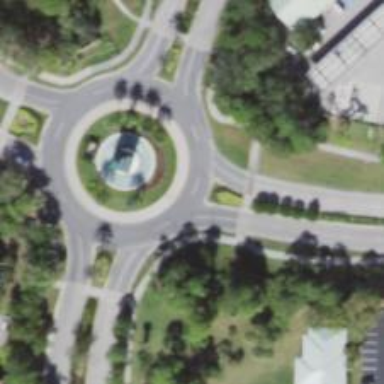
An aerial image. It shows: Tertiary road leading to roundabout junction.